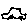
Label: car